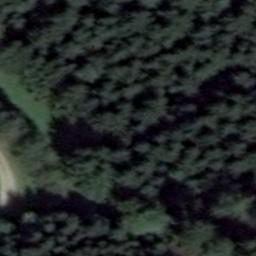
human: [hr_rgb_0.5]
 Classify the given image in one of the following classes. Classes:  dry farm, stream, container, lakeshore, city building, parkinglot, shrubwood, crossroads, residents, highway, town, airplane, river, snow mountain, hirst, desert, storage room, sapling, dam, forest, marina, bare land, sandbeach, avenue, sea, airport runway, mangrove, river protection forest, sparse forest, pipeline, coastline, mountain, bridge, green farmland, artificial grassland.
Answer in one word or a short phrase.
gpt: forest